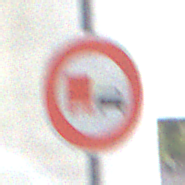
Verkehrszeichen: UeberholverbotKraftfahrzeuge
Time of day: MorningAfternoon
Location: Outdoor (Urban)
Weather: PartlyCloudy
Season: NotSpecified
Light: Natural